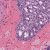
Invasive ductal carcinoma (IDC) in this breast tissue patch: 0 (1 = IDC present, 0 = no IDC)